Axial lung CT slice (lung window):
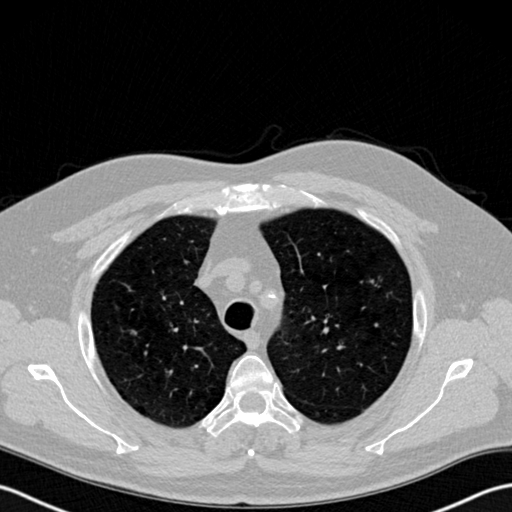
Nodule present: no